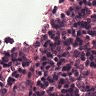
Metastatic tissue present: no